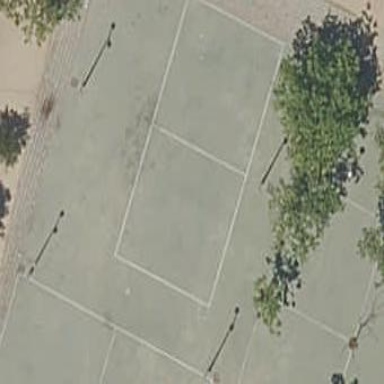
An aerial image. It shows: Basketball court in the leisure land pitch.